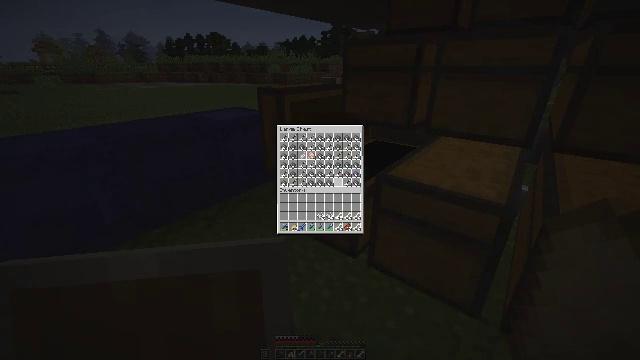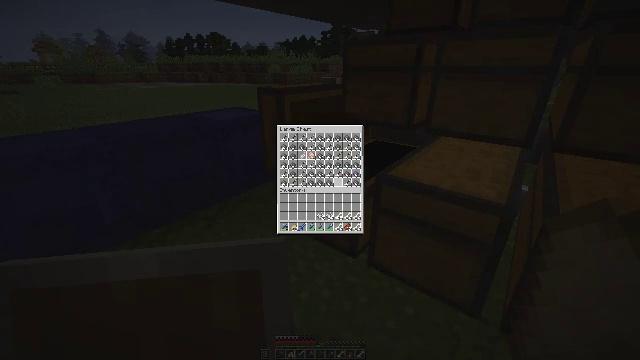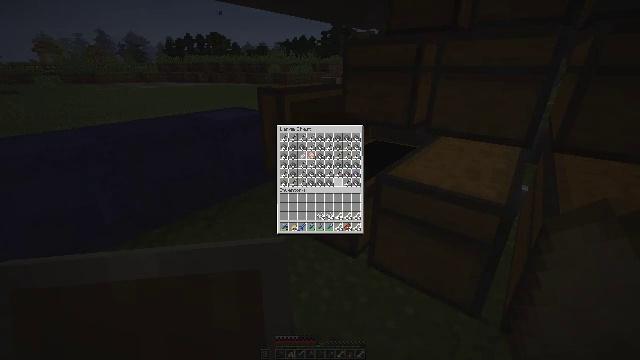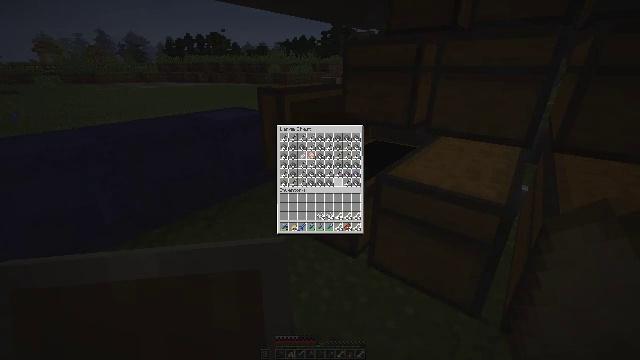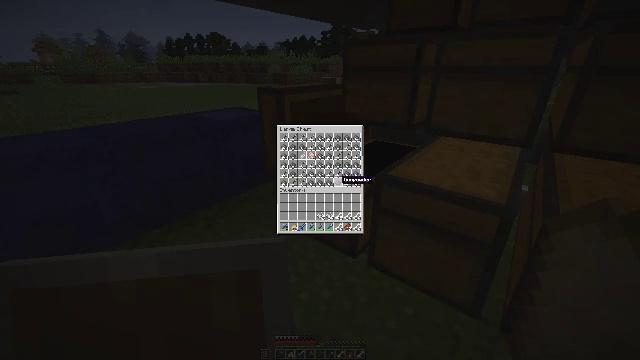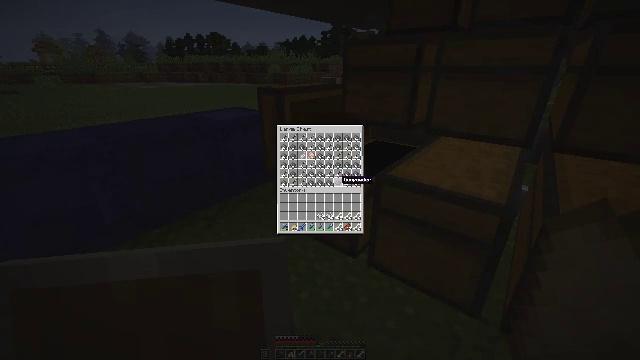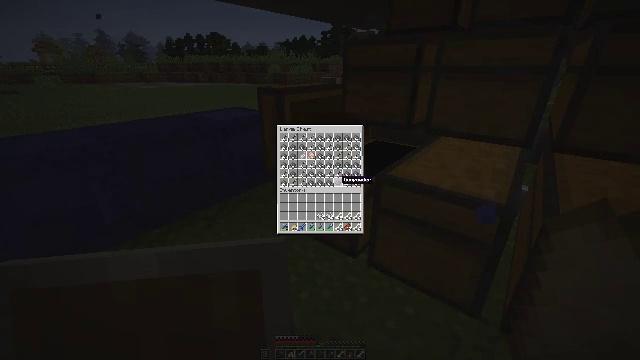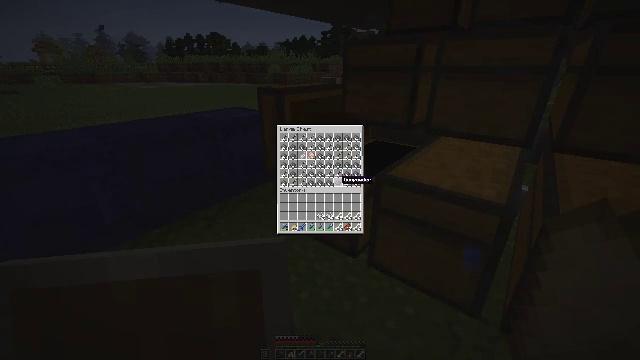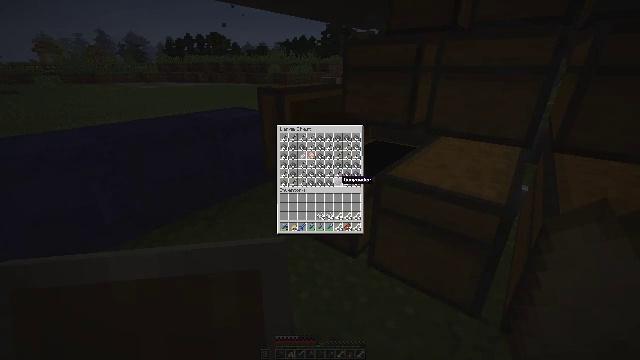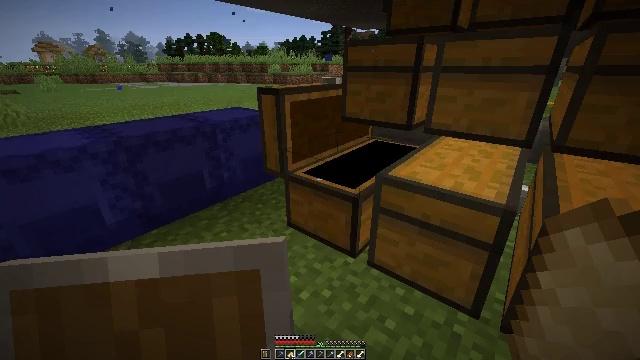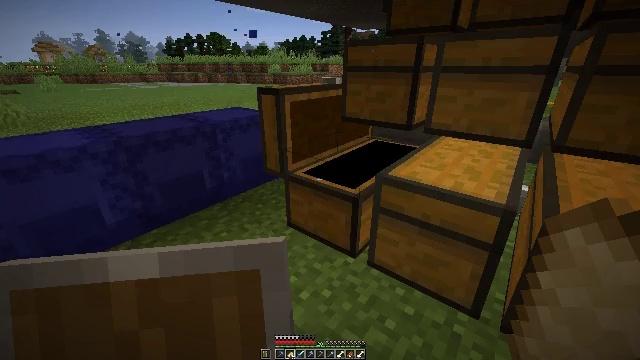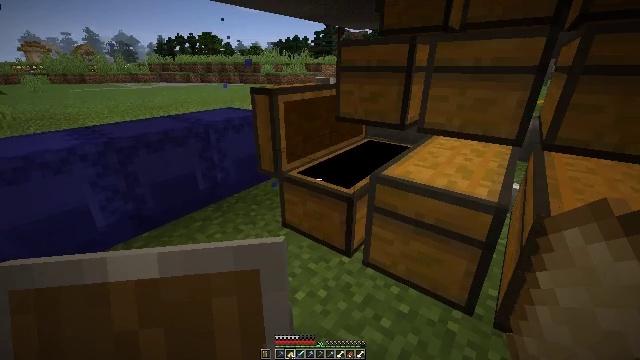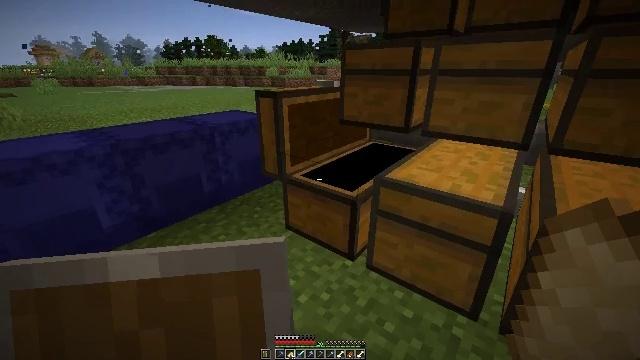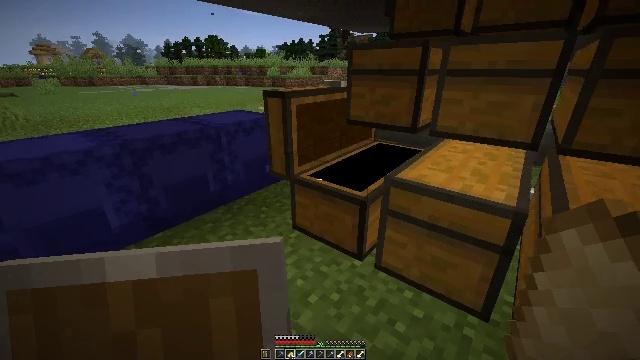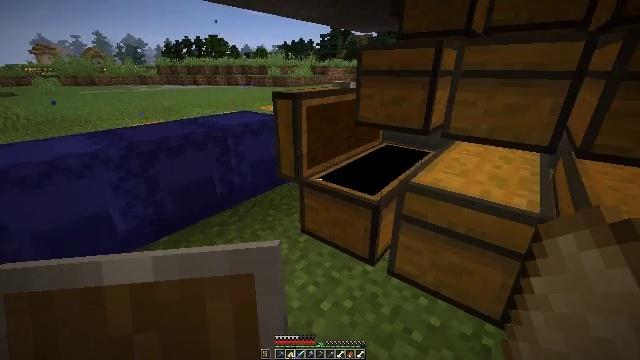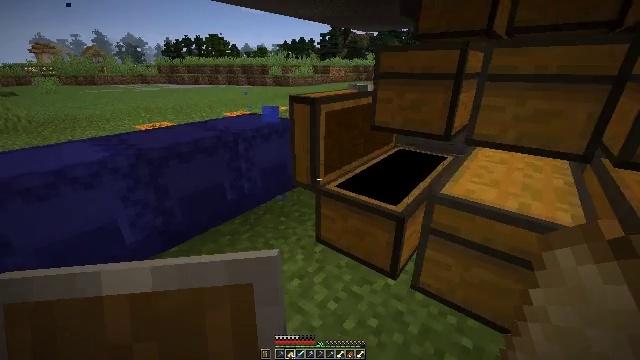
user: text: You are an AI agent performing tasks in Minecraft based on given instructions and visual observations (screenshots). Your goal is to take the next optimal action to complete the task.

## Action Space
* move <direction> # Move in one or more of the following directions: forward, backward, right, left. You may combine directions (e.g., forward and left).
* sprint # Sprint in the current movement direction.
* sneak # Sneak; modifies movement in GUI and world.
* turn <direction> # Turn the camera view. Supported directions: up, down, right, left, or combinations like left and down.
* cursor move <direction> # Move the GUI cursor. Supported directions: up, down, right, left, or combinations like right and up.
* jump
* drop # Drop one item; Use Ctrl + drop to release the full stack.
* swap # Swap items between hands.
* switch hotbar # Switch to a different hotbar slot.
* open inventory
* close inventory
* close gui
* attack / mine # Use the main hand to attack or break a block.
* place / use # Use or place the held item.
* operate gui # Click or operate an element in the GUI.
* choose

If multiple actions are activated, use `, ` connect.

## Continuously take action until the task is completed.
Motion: motion action
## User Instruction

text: Break the blue shulker box to pick it up.
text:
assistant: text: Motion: sneak
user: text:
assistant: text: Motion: no_op
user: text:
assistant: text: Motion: no_op
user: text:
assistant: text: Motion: no_op
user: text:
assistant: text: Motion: no_op
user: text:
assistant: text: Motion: no_op
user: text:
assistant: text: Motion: no_op
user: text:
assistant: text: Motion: no_op
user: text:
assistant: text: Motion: open inventory
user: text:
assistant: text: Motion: open inventory
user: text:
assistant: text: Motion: turn right, open inventory
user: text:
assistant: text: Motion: no_op
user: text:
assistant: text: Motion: move left
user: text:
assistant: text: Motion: move forward and move left
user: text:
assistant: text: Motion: move forward and move left
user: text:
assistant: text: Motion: move forward and move left, turn right and up
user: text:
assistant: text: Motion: move forward and move left, turn right and up
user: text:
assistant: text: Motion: move forward and move left, turn right
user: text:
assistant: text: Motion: move forward and move left, turn right
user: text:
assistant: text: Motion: move forward and move left, turn right
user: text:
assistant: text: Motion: move forward and move left, turn right
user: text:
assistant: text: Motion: move forward and move left, turn right
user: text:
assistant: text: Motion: move forward and move left, turn right
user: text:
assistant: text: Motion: no_op
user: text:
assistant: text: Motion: no_op
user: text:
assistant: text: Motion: no_op
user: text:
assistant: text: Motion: no_op
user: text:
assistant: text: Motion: no_op
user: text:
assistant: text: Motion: no_op
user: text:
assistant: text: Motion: no_op